Field crop: maize
Growth stage: 2
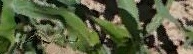
Species: maize